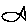
Label: fish